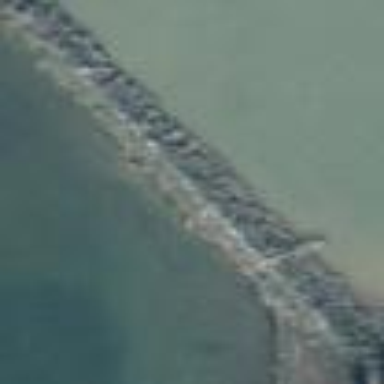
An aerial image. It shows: Breakwater structure.